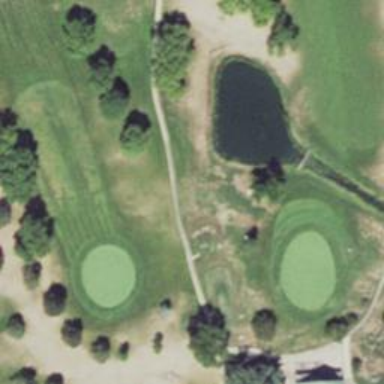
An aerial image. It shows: Golf tee.